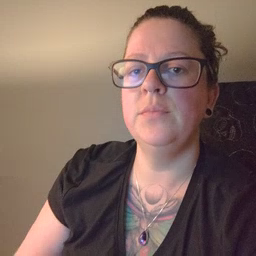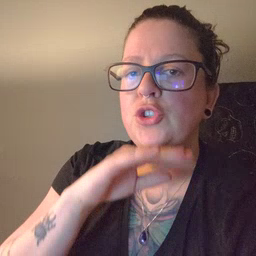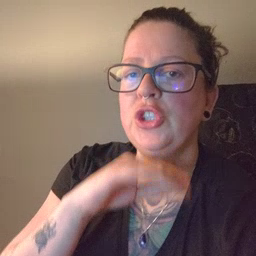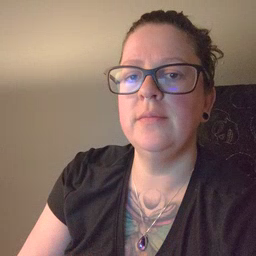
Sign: dirty